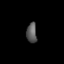
Tissue: lung
Cell type: Epithelial cells
Senescence score: 0.2184
Nuclear area (px): 201
Mean DAPI intensity: 89.289